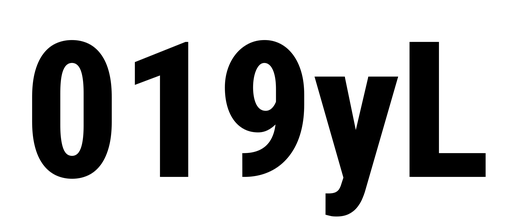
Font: Roboto_Condensed_ExtraBold